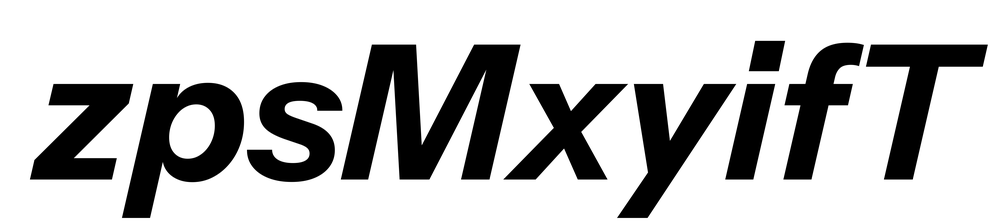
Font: InstrumentSans-Italic_Bold_Italic